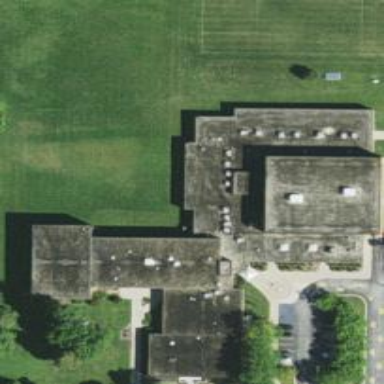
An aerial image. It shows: School.